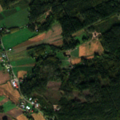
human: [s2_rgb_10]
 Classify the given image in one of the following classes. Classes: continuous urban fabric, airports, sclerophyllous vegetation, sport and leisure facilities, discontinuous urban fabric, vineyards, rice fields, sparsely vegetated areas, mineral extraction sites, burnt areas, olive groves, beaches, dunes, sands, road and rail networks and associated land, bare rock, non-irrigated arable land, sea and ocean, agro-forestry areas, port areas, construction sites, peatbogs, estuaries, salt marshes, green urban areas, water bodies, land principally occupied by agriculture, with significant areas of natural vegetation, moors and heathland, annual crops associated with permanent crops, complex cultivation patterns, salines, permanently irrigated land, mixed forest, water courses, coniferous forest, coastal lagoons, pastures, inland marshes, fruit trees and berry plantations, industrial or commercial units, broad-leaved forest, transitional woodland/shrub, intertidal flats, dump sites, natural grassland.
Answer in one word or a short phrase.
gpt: non-irrigated arable land, land principally occupied by agriculture, with significant areas of natural vegetation, coniferous forest